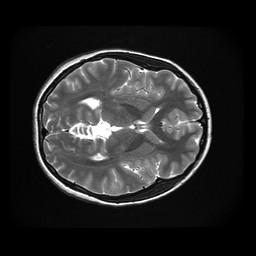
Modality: T2w
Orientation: axial
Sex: female
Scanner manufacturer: ge
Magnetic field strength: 3 T
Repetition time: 5 s
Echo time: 0.1017 s